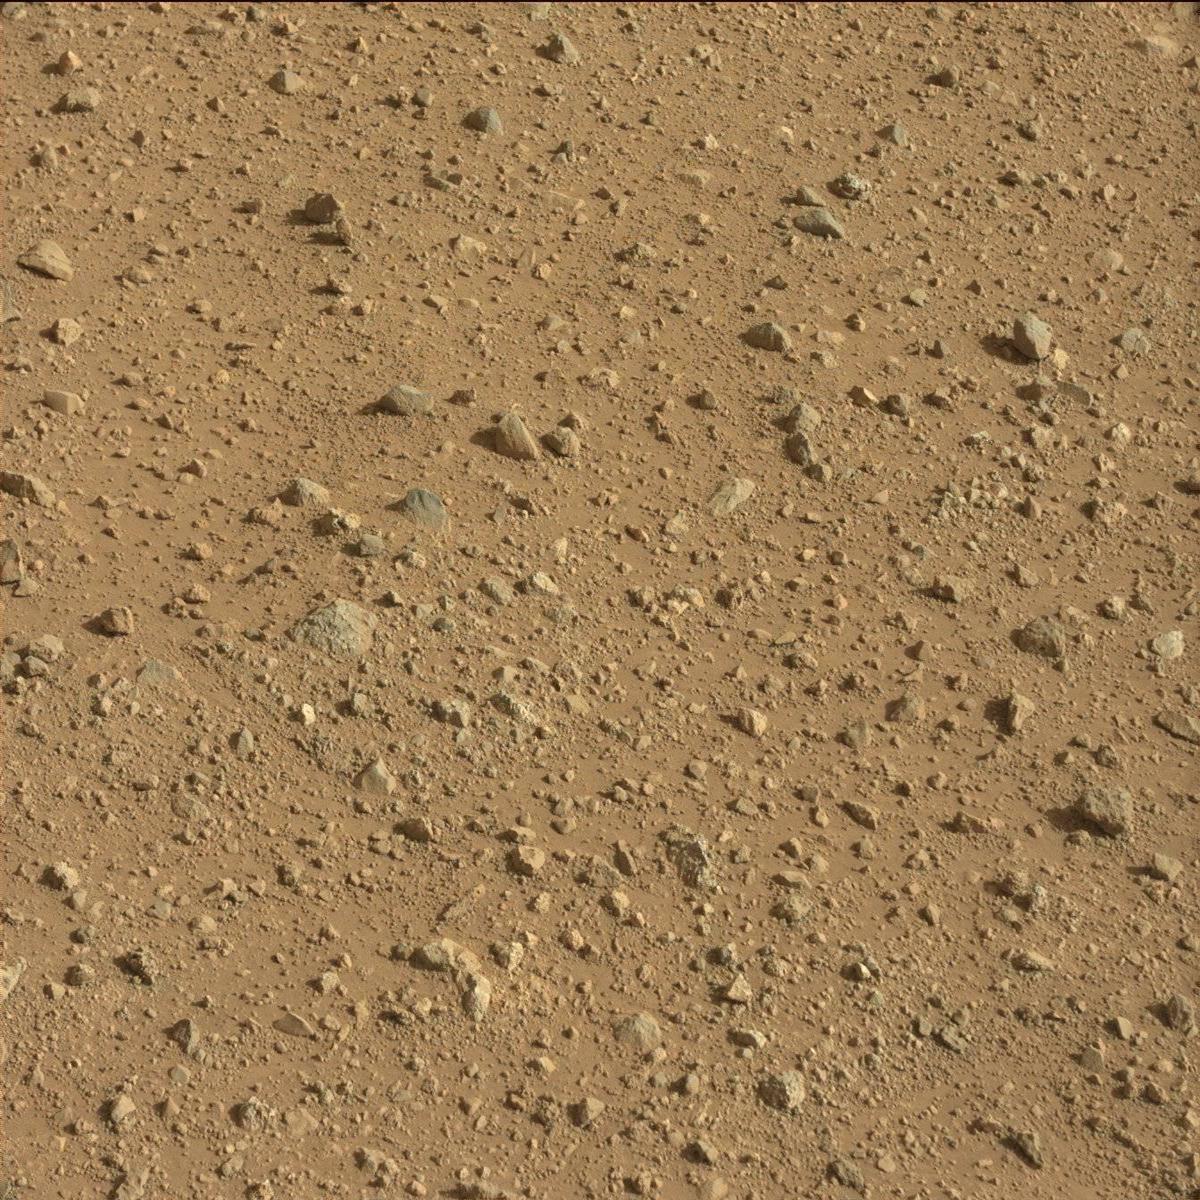
Terrain classes present: Bedrock, Rock, Sand / Soil